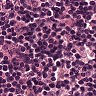
Metastatic tissue present: no